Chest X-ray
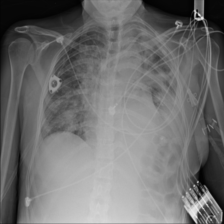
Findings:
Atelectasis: negative
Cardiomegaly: negative
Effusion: positive
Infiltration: positive
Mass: negative
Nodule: negative
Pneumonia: negative
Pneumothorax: negative
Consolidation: negative
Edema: negative
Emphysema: negative
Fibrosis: negative
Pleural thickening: negative
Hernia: negative